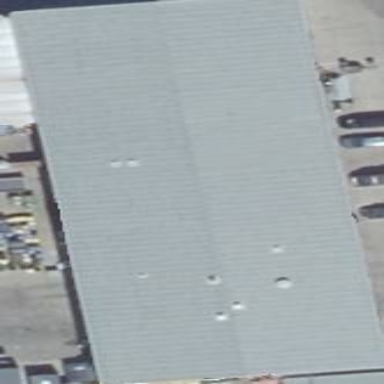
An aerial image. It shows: Gabled building with grey roof.